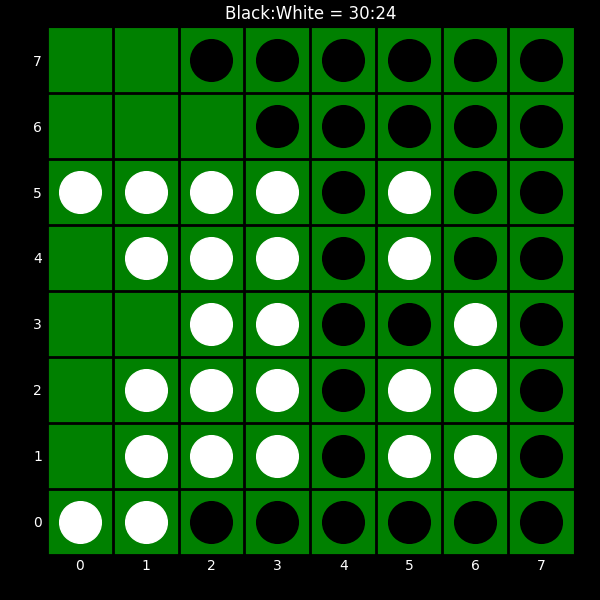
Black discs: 30
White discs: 24